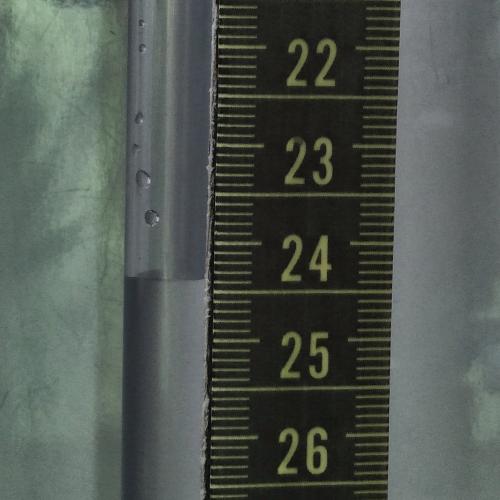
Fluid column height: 24.4 cm